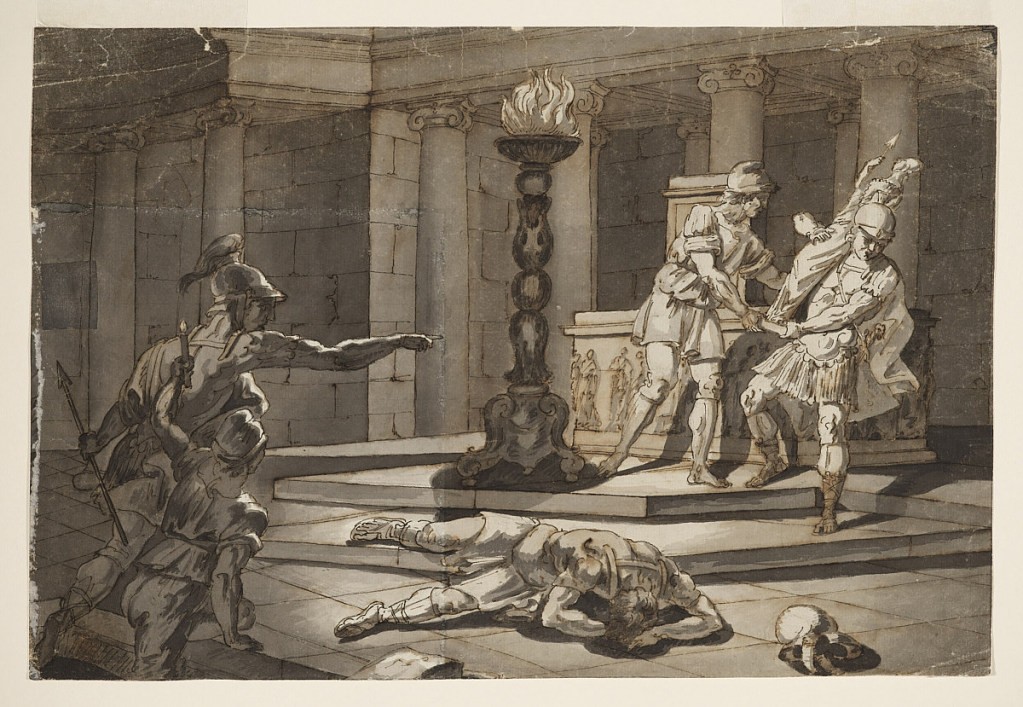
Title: Scene of Roman Soldiers
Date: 1775–1800
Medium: Pen and brownish-black ink, brush and gray wash on cream paper
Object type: Drawing
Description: Interior scene of ancient Roman temple. Three figures in military garb. On right, soldier taking or stealing idol helped by a man in freemen's clothes; on left, soldier pointing at thief with a second figure, while third soldier lies injured on the floor with helmet off.